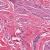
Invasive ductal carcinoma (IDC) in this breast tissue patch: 0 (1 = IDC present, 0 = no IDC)